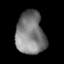
Tissue: lung
Cell type: Epithelial cells
Senescence score: 0.1502
Nuclear area (px): 1210
Mean DAPI intensity: 123.883